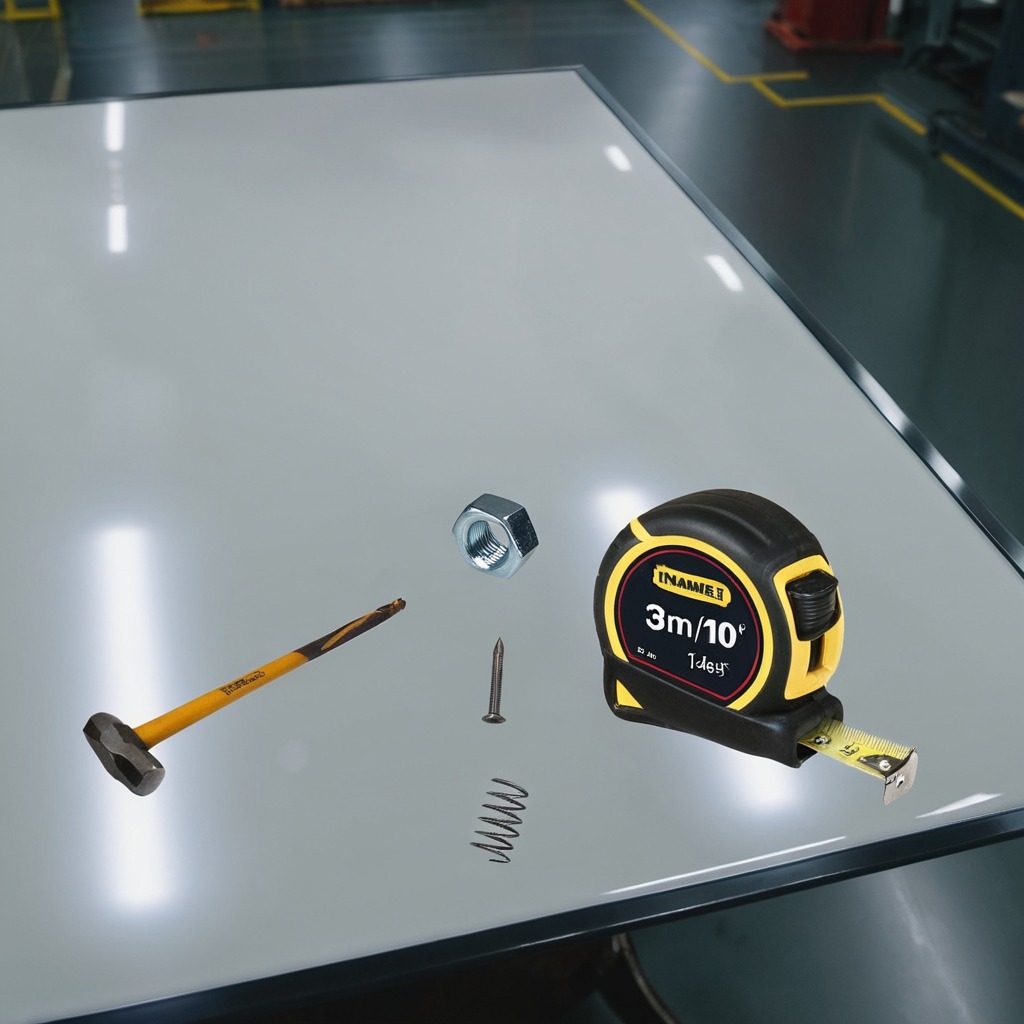
A measuring tape, a hammer, an iron nail, a coiled metal spring, and a metal nut are lying on the table.